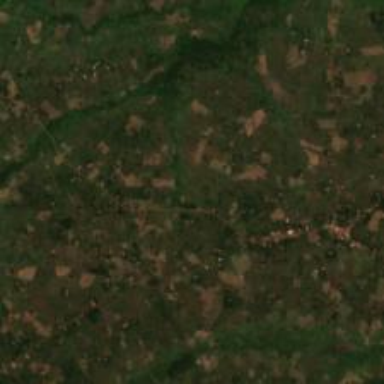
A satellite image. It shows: Village area.